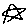
Label: star